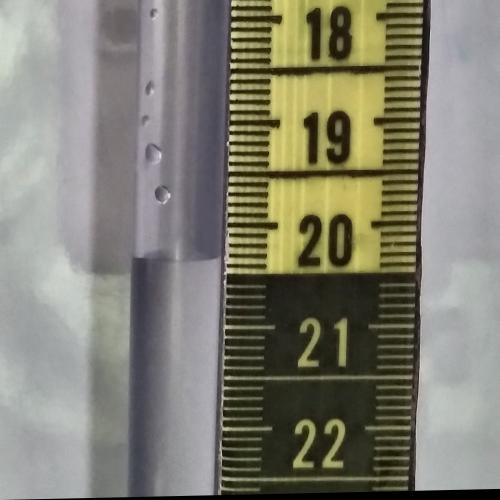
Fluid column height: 20.3 cm